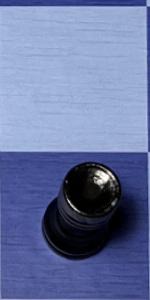
Label: Rook_Black